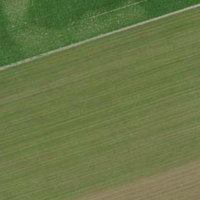
EUNIS habitat code: 52
Species observed at this site:
Tussilago farfara